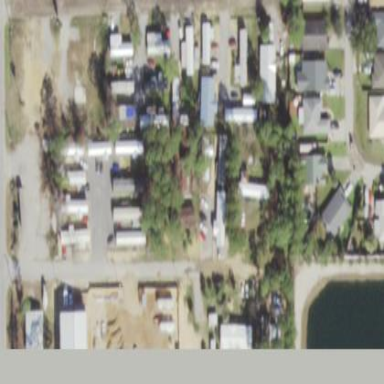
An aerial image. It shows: Residential area designated as trailer park.